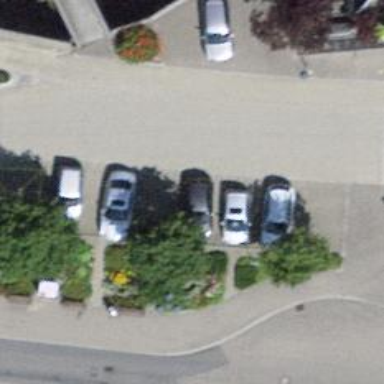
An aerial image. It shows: Street side parking area.